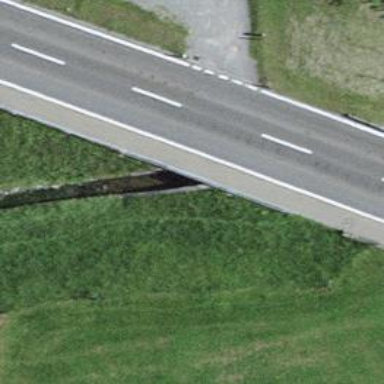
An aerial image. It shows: Culvert tunnel.